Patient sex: M
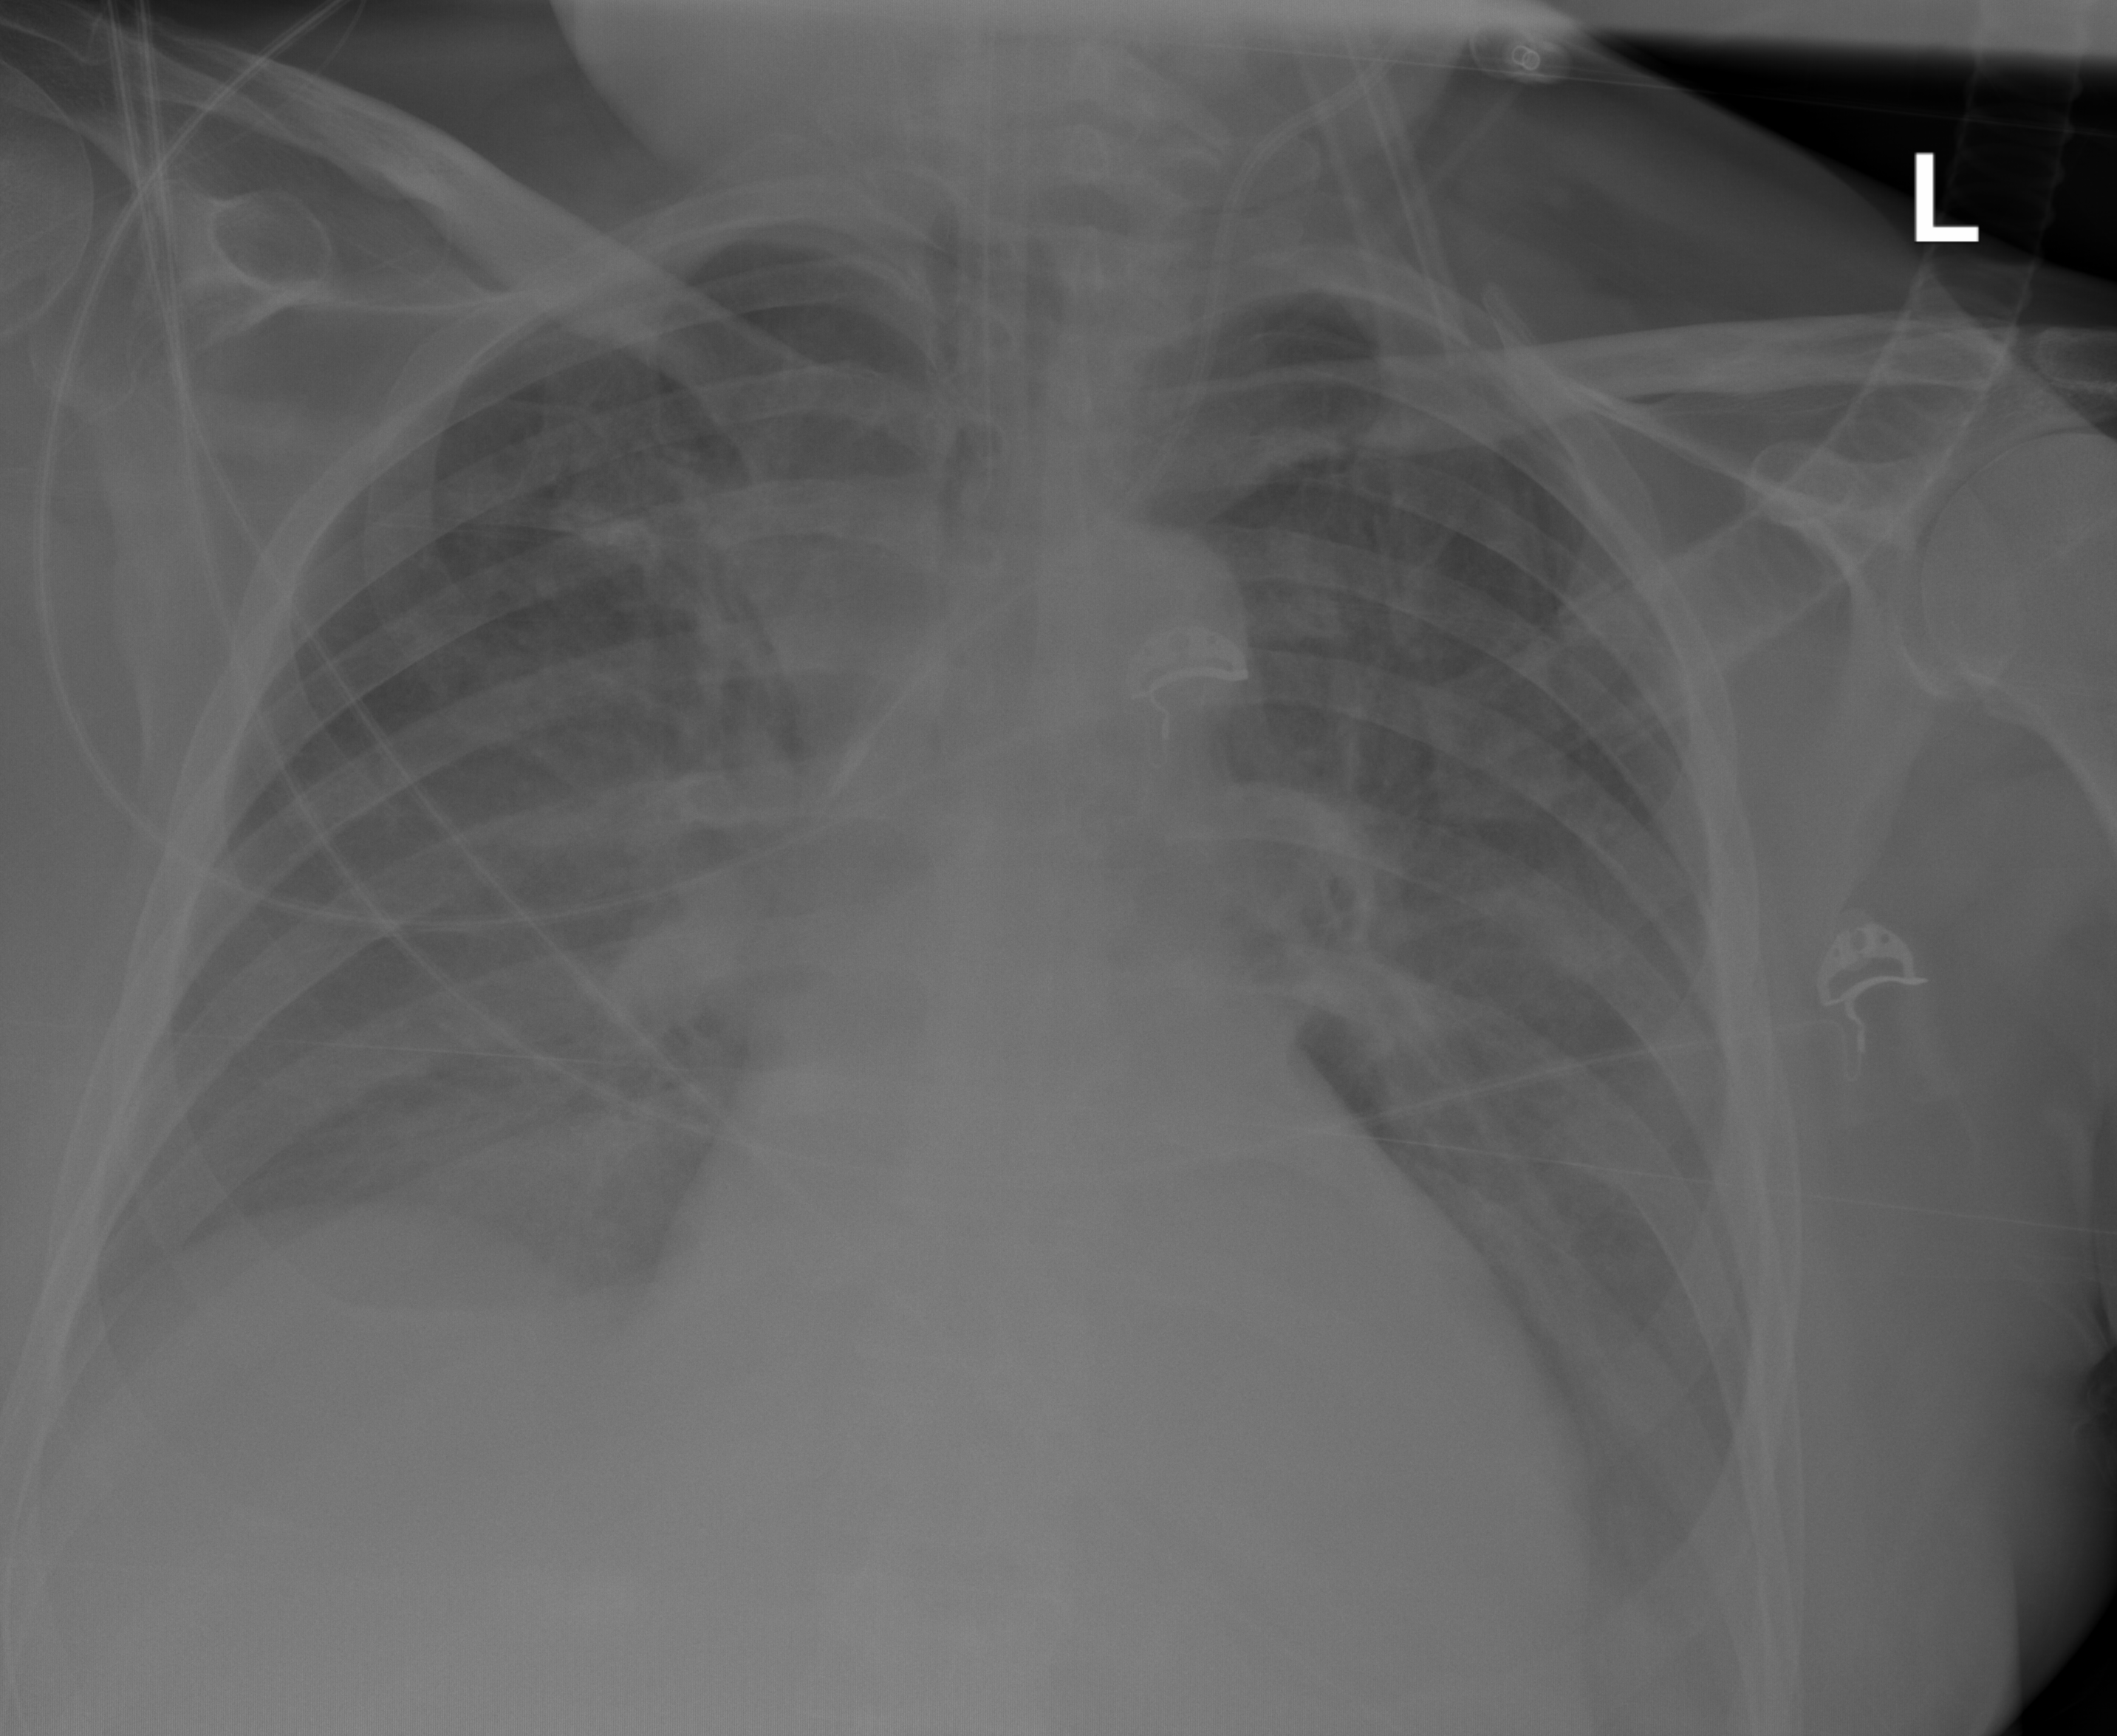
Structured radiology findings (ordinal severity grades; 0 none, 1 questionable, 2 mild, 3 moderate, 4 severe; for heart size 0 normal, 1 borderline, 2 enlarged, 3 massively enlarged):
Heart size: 2
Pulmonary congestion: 2
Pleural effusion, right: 2
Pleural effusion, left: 2
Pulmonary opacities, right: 2
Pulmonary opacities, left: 2
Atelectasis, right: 2
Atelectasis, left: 2